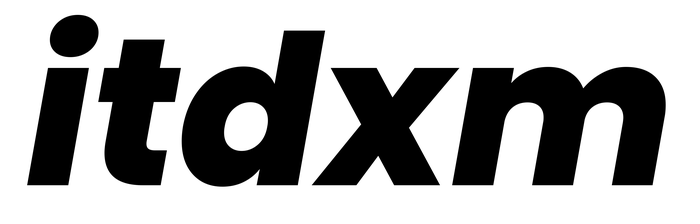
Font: Poppins-ExtraBoldItalic